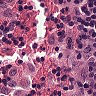
Metastatic tissue present: no